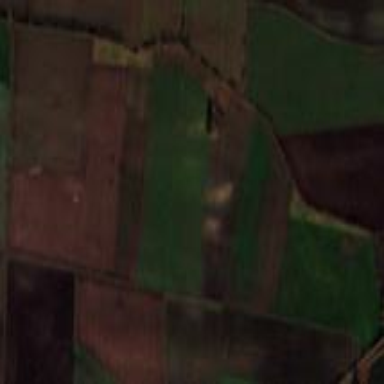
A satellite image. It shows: Picturesque farmland scene.